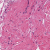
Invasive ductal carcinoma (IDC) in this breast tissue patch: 0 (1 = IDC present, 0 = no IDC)